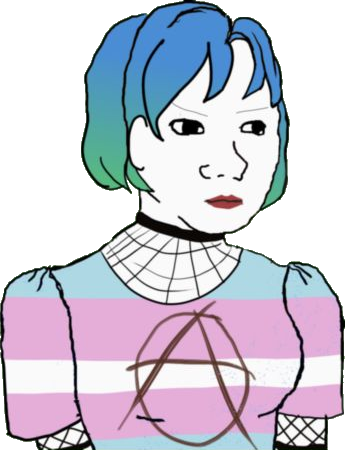
Label: 5_Trad_Wife